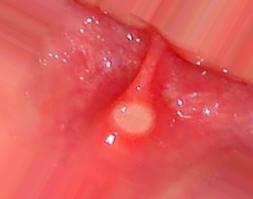
Condition: Mouth Ulcer